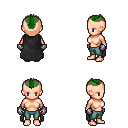
a pixel art fantasy rpg character, female body template, human, light skin, black cape, teal pants, green short mohawk hairstyle, metal gloves, four views (front, back, left, right), 2x2 character sprite sheet, small pixel art, hard edges, no anti-aliasing